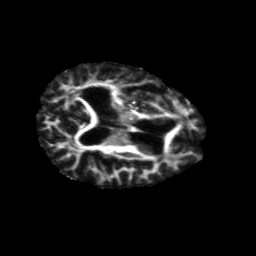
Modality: FA
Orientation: axial
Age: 68
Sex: male
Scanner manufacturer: siemens
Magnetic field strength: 3 T
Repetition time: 5.47 s
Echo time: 0.0854 s